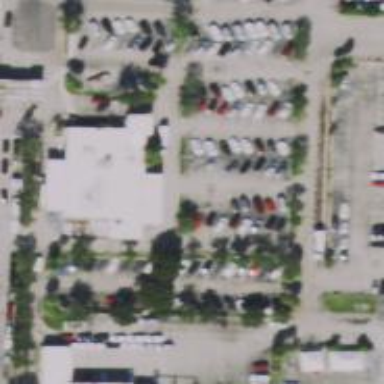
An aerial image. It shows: Car rental facility.